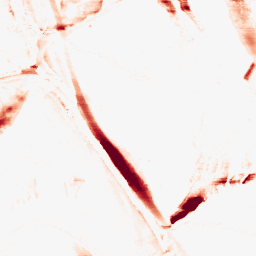
Category: morphological
Decomposition family: morphological_ellipse
Decomposition parameters: operation: opening
width: 5
height: 30
Upsampling method: edge_directed
Upsampling parameters: scale: 4
Upsampling scale: 4